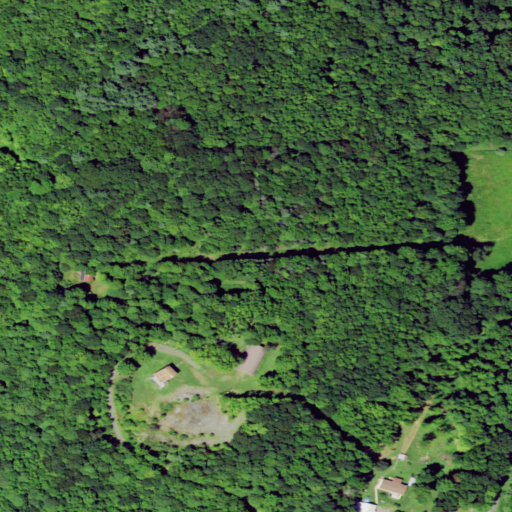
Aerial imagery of mountain in New York named Sisson Hill containing deciduous forest, grassland, mixed forest, open development, shrub, pasture, and low intensity development